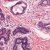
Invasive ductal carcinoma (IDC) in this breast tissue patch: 0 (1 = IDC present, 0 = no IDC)